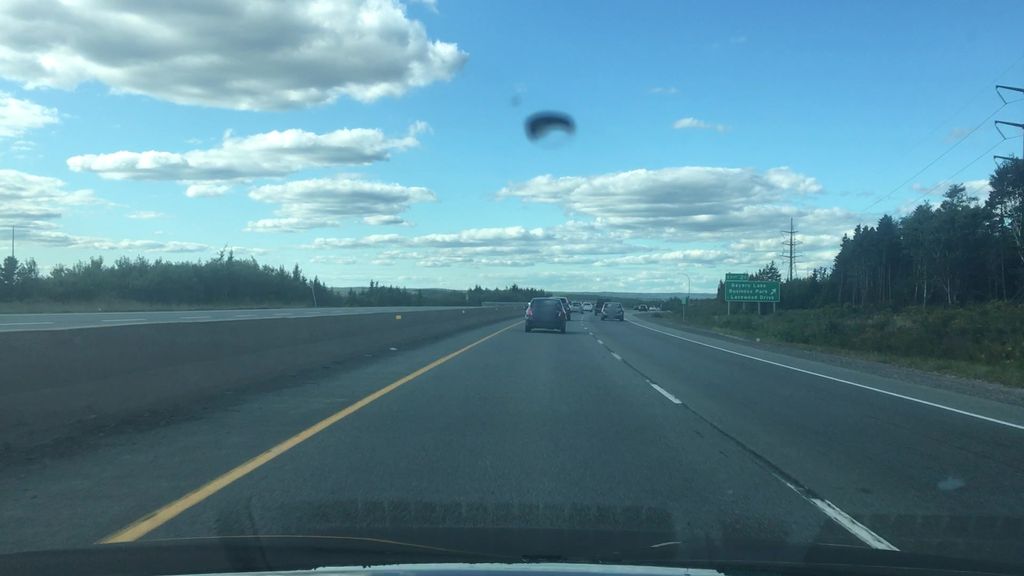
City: halifax